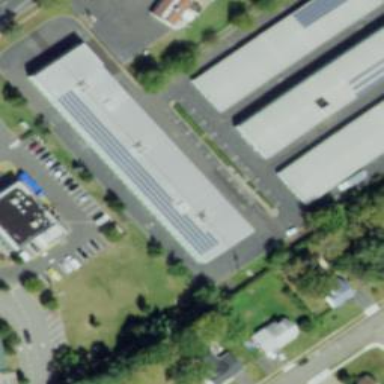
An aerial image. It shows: Building used for storage rental.